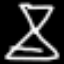
Label: hourglass